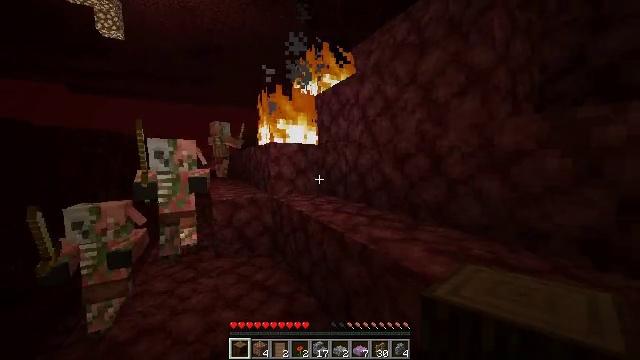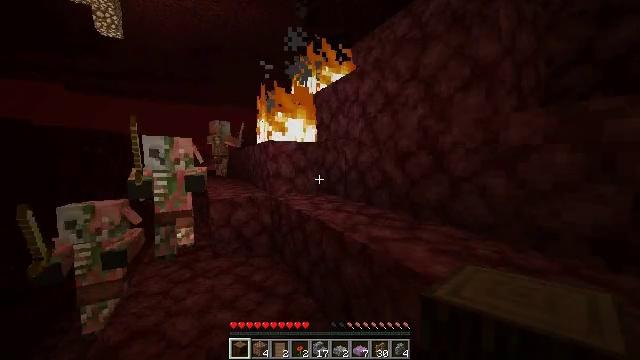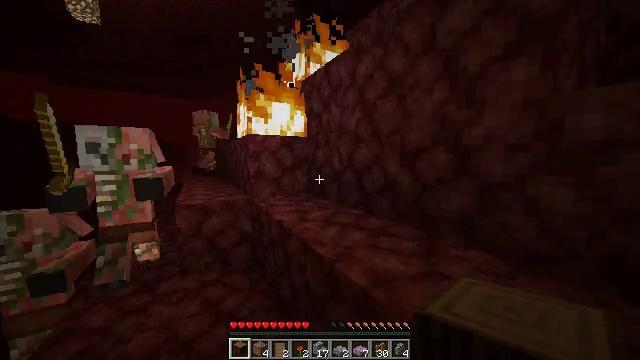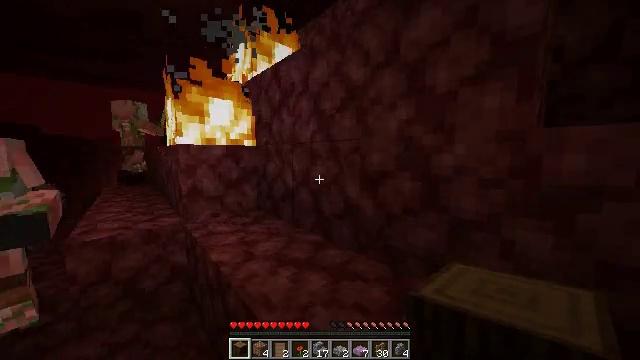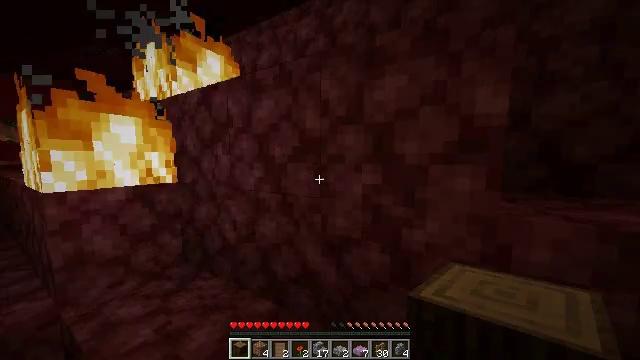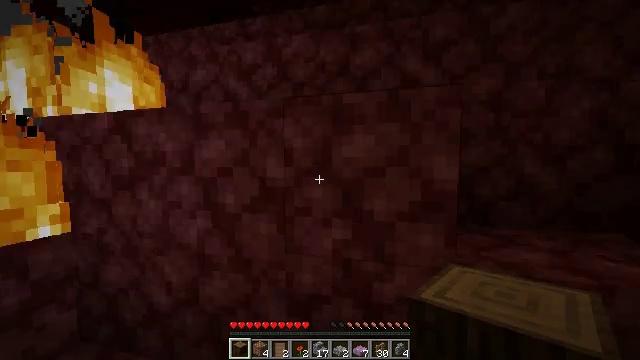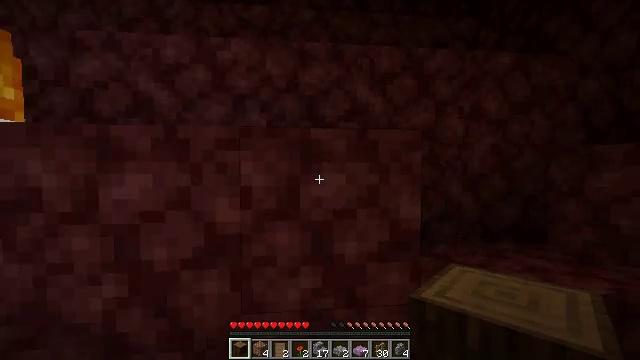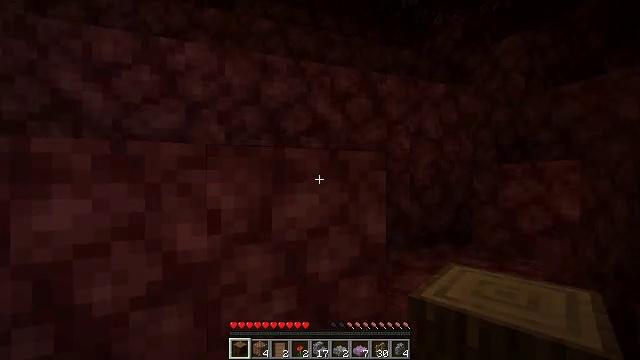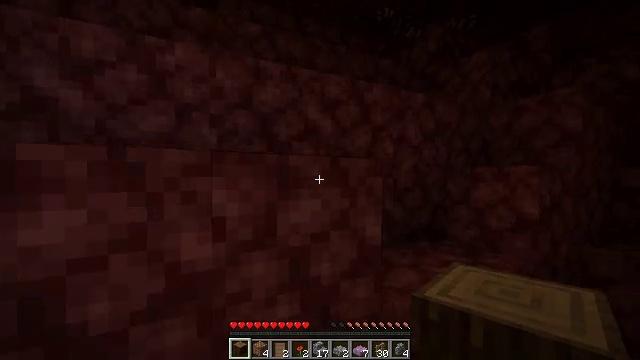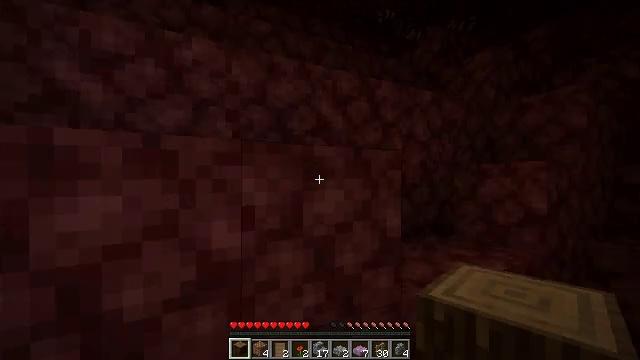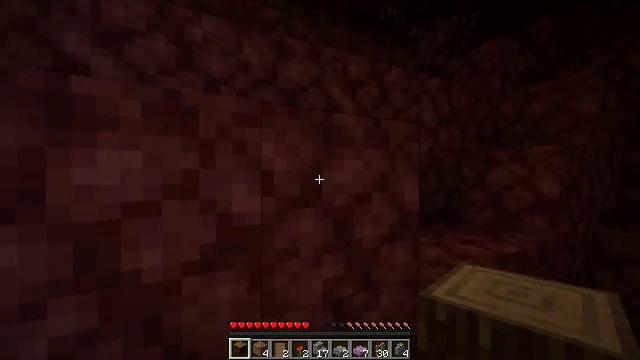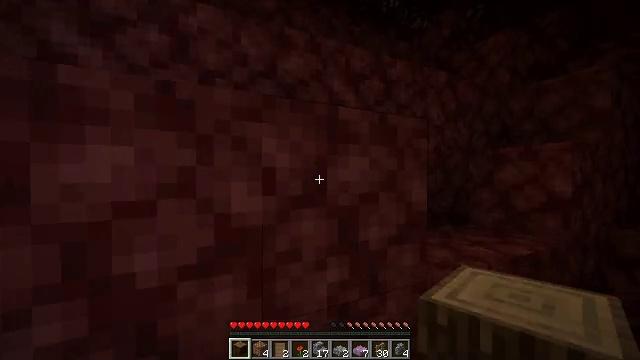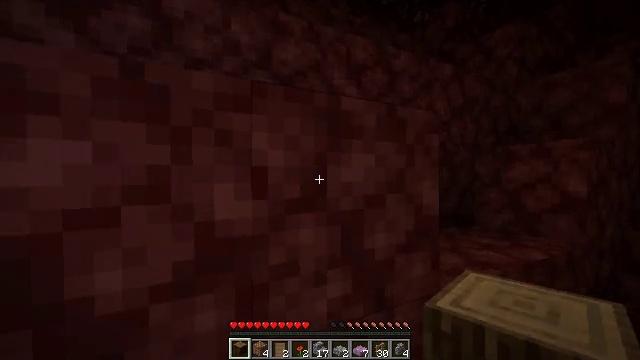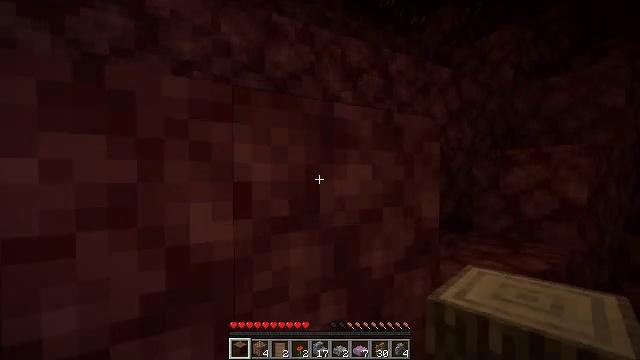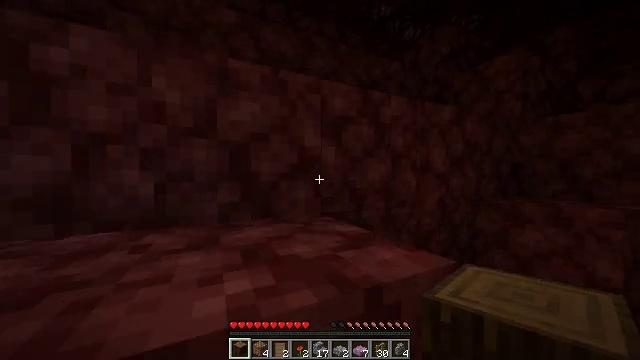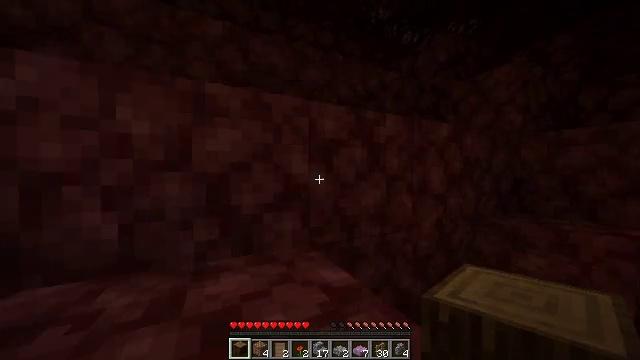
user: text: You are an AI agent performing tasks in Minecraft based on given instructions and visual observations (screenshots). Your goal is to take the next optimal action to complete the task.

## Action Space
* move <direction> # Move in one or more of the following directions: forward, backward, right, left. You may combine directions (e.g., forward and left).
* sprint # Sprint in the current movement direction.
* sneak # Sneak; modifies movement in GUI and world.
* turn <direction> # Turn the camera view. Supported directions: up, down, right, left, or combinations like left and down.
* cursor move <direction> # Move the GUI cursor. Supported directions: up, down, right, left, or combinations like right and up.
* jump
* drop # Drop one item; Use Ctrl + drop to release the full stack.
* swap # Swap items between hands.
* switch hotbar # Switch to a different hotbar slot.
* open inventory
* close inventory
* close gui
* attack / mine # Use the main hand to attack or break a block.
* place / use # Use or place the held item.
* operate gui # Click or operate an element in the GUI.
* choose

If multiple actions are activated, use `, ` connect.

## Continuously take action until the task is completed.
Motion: motion action
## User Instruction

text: Clear the fire from the area.
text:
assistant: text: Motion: move forward, sprint, jump
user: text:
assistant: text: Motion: move forward, sprint, turn right, jump
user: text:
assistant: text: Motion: move forward, sprint, turn right, jump
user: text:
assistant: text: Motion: move forward, sprint, turn right and up, jump
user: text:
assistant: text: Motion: move forward, sprint, turn right and up, jump
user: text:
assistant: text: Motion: move forward, sprint, turn right and up, jump
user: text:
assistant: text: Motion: move forward and move right, sprint, turn right and up, jump
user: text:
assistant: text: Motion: move forward and move right, sprint, turn right, jump
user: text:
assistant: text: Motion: move forward and move right, sprint, jump
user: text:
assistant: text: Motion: move forward and move right, sprint, jump
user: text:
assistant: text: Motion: move forward and move right, sprint, jump
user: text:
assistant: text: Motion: move forward and move right, sprint, jump
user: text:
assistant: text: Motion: move forward and move right, sprint, jump
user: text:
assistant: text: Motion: move forward and move right, sprint, jump
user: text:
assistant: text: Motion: move forward and move right, sprint, jump
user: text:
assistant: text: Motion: move forward and move right, sprint, jump
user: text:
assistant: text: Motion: move forward and move right, sprint, jump
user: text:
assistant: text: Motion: move forward and move right, sprint, jump
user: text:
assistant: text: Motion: move forward and move right, sprint, turn left, jump
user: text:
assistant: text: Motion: move forward and move right, sprint, turn left and up, jump
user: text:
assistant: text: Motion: move forward and move right, sprint, turn left and up, jump
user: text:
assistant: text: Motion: move forward and move right, sprint, turn left and up, jump
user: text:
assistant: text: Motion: move forward and move right, sprint, jump
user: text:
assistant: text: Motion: move forward and move right, sprint, turn left and up, jump
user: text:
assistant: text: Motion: move forward, sprint, turn left and up, jump
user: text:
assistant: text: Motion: move forward, sprint, turn left, jump
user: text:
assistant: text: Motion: move forward, sprint, turn left and down, jump
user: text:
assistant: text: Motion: move forward, sprint, turn left and down, jump
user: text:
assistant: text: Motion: move forward, sprint, jump
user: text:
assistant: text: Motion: move forward, sprint, jump